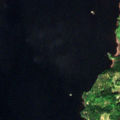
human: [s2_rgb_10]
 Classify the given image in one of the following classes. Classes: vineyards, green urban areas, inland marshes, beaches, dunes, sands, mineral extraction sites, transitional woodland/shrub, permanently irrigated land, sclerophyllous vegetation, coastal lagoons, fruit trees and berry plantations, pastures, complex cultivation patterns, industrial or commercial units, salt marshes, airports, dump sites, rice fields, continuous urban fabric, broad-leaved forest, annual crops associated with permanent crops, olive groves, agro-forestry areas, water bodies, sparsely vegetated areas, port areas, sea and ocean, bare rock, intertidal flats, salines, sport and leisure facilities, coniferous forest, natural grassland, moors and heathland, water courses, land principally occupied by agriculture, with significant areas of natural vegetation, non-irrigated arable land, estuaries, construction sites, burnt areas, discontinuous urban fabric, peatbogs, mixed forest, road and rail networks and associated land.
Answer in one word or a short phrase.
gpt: non-irrigated arable land, mixed forest, water bodies